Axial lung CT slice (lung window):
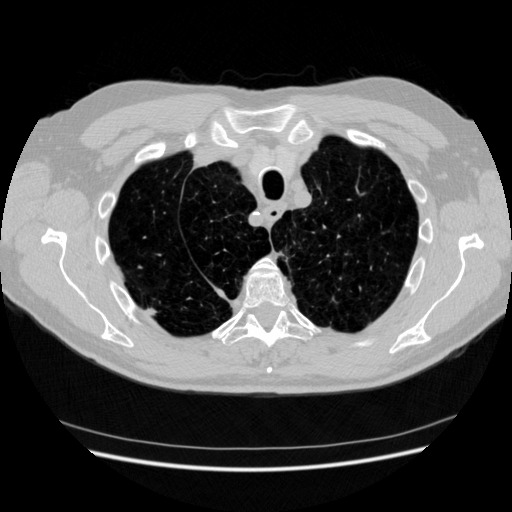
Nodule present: no